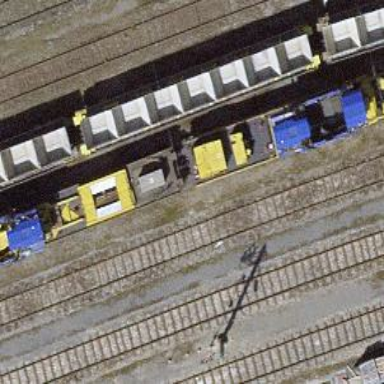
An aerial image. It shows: Rail yard with electrified contact lines for railway operations.